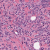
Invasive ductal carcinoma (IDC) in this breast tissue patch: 1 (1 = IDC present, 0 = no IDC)